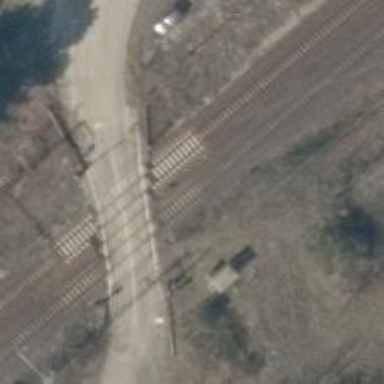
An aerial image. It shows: Railway level crossing.